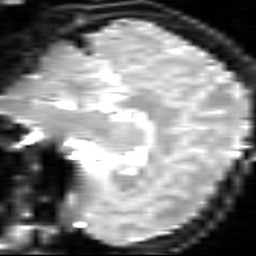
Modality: inplaneT2
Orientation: sagittal
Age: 23
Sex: female